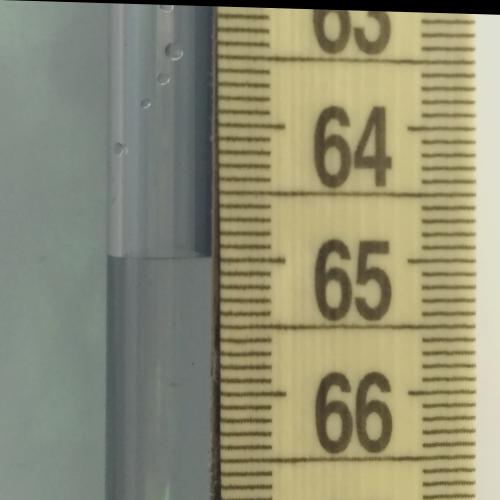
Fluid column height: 65.0 cm